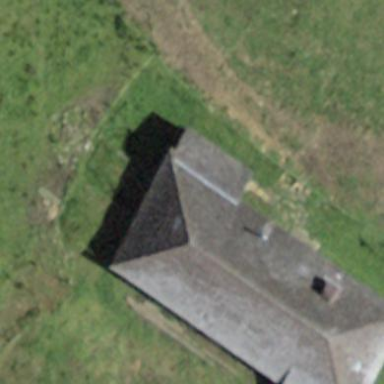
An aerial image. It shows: Building with hipped roof.